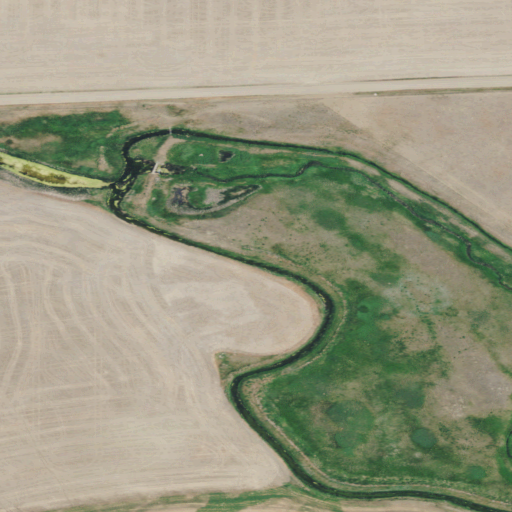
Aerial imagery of valley in Montana named Farmers Coulee containing cultivated crops, grassland, shrub, herbaceous wetlands, open development, and woody wetlands